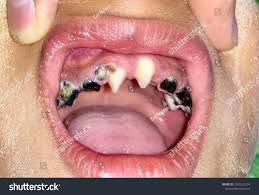
Condition: Caries